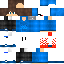
A male human skin with medium skin, wearing brown long hair dressed in a blue hoodie and black pants, featuring a closed mouth.